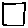
Label: square